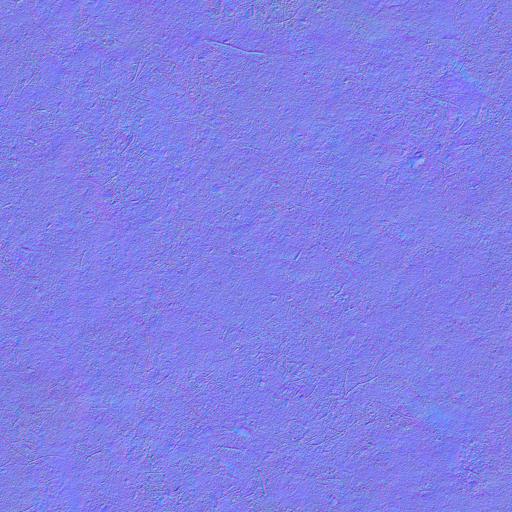
forest grass ground moss mossy